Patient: sex M, age 28
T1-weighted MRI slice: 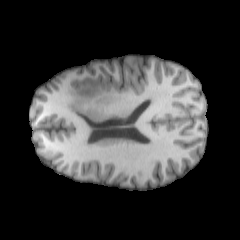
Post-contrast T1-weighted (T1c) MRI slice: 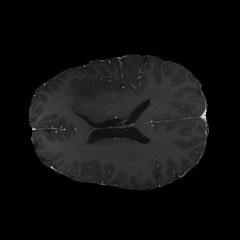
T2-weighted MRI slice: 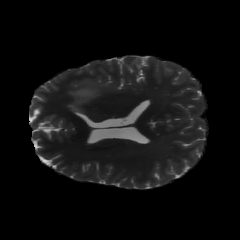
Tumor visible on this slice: yes
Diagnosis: Astrocytoma, IDH-mutant
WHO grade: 2